Question: I want to create a table that will look like this in PostgresSQL and I've already tried different codes but none of them seem to work on PgAdmin. (I also wanted the table to have multiple years, not only 2021).

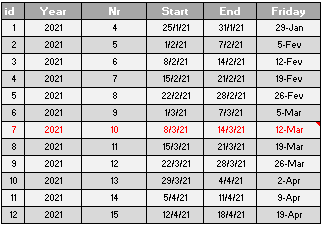
Answer: You can use 'generate_series()' to generate an output like that (which isn't really a "calendar table" as what is commonly understood by that term):
'''
select row_number() over (order by t.week_start) as id,
extract(isoyear from t.week_start) as year,
extract(week from t.week_start) as nr,
t.week_start::date as "start",
(t.week_start + interval '1 week')::date - 1 as "end",
(t.week_start + interval '1 week')::date - 3 as friday
from generate_series(to_date('2021-04', 'iyyy-iw'),
to_date('2021-04', 'iyyy-iw') + interval '11 week',
interval '1 week') as t(week_start)
'''
You can adjust the start and end dates to your liking. This one uses your example which starts in week 4 of 2021 for 11 weeks.
<URL>
---
> I wanted to create a calendar table to store in my Data Base so that I could use it in Lazarus App.
As you can see in my example, there is no need to create such a table in the database - at least not if it's just for display purposes.
To create proper calendar table, you wouldn't actually store the derived information like week number of week start or end date in the table.
If it's really about weeks, could do something like this:
'''
create table week_table
(
id integer primary key,
week_start date not null
);
-- insert all weeks for 2021
insert into week_table
select row_number() over (order by t.week_start) as id,
t.week_start::date
from generate_series(to_date('2021-01', 'iyyy-iw'),
to_date('2021-01', 'iyyy-iw') + interval '1 year',
interval '1 week') as t(week_start);
'''
Then use that table to generate the output you want.